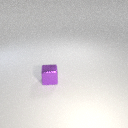
small purple metal cube